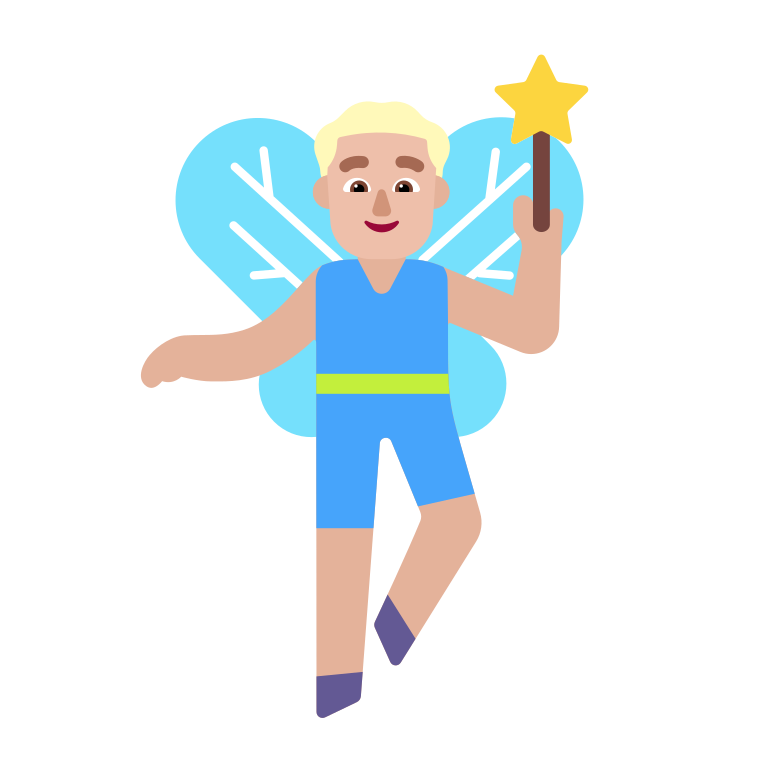
man fairy flat  light